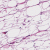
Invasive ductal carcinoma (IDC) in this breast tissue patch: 0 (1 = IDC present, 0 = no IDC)